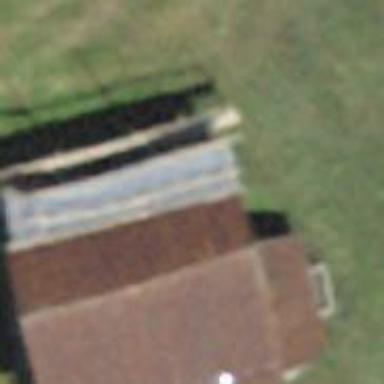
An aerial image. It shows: Farm auxiliary building with gabled roof.